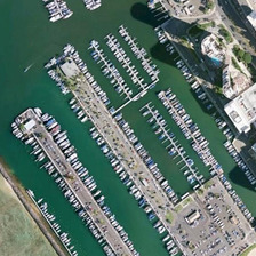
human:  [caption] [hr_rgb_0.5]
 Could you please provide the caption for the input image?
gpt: The boat stopped compact at some port near some skyscrapers.

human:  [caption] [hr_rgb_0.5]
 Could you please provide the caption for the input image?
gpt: the boats stopped compactly in the harbour near some high-level buildings.

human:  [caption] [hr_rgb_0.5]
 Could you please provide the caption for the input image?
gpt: The ship is in a high-rise building near the wharf

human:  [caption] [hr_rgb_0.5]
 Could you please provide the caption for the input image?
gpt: In the harbor near some tall buildings, the ship came to a close stop.

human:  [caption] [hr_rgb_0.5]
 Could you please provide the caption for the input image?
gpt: Boats stopped compactly in Porto near some high-rise buildings.